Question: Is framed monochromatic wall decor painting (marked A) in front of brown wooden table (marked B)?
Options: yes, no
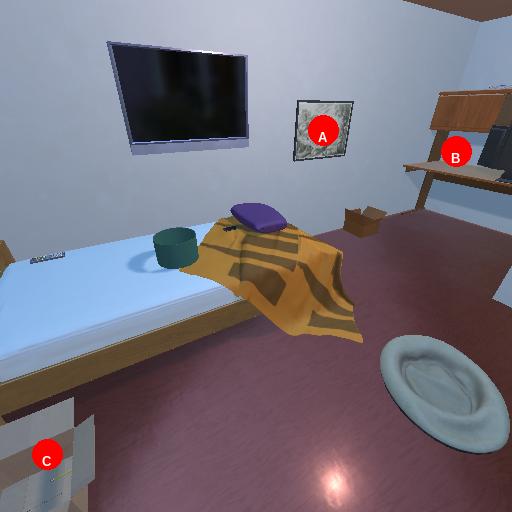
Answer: yes